Question: I have a randomly generated series of EdgeShapes, as shown here:

My question is, how can I fill that bottom area with a texture in order to make it look like the ground?
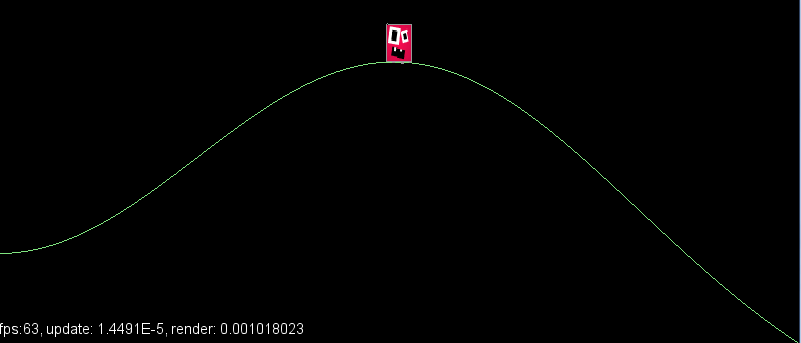
Answer: As suggested by someone in IRC:
Create a polyon using OpenGL and then map it 1:1 onto the Box2D shape and texture the polygon.